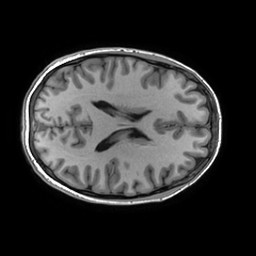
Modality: T1w
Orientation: axial
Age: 30
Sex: female
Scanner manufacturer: ge
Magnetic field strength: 3 T
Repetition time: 0.00724 s
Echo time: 0.0027 s